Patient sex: F
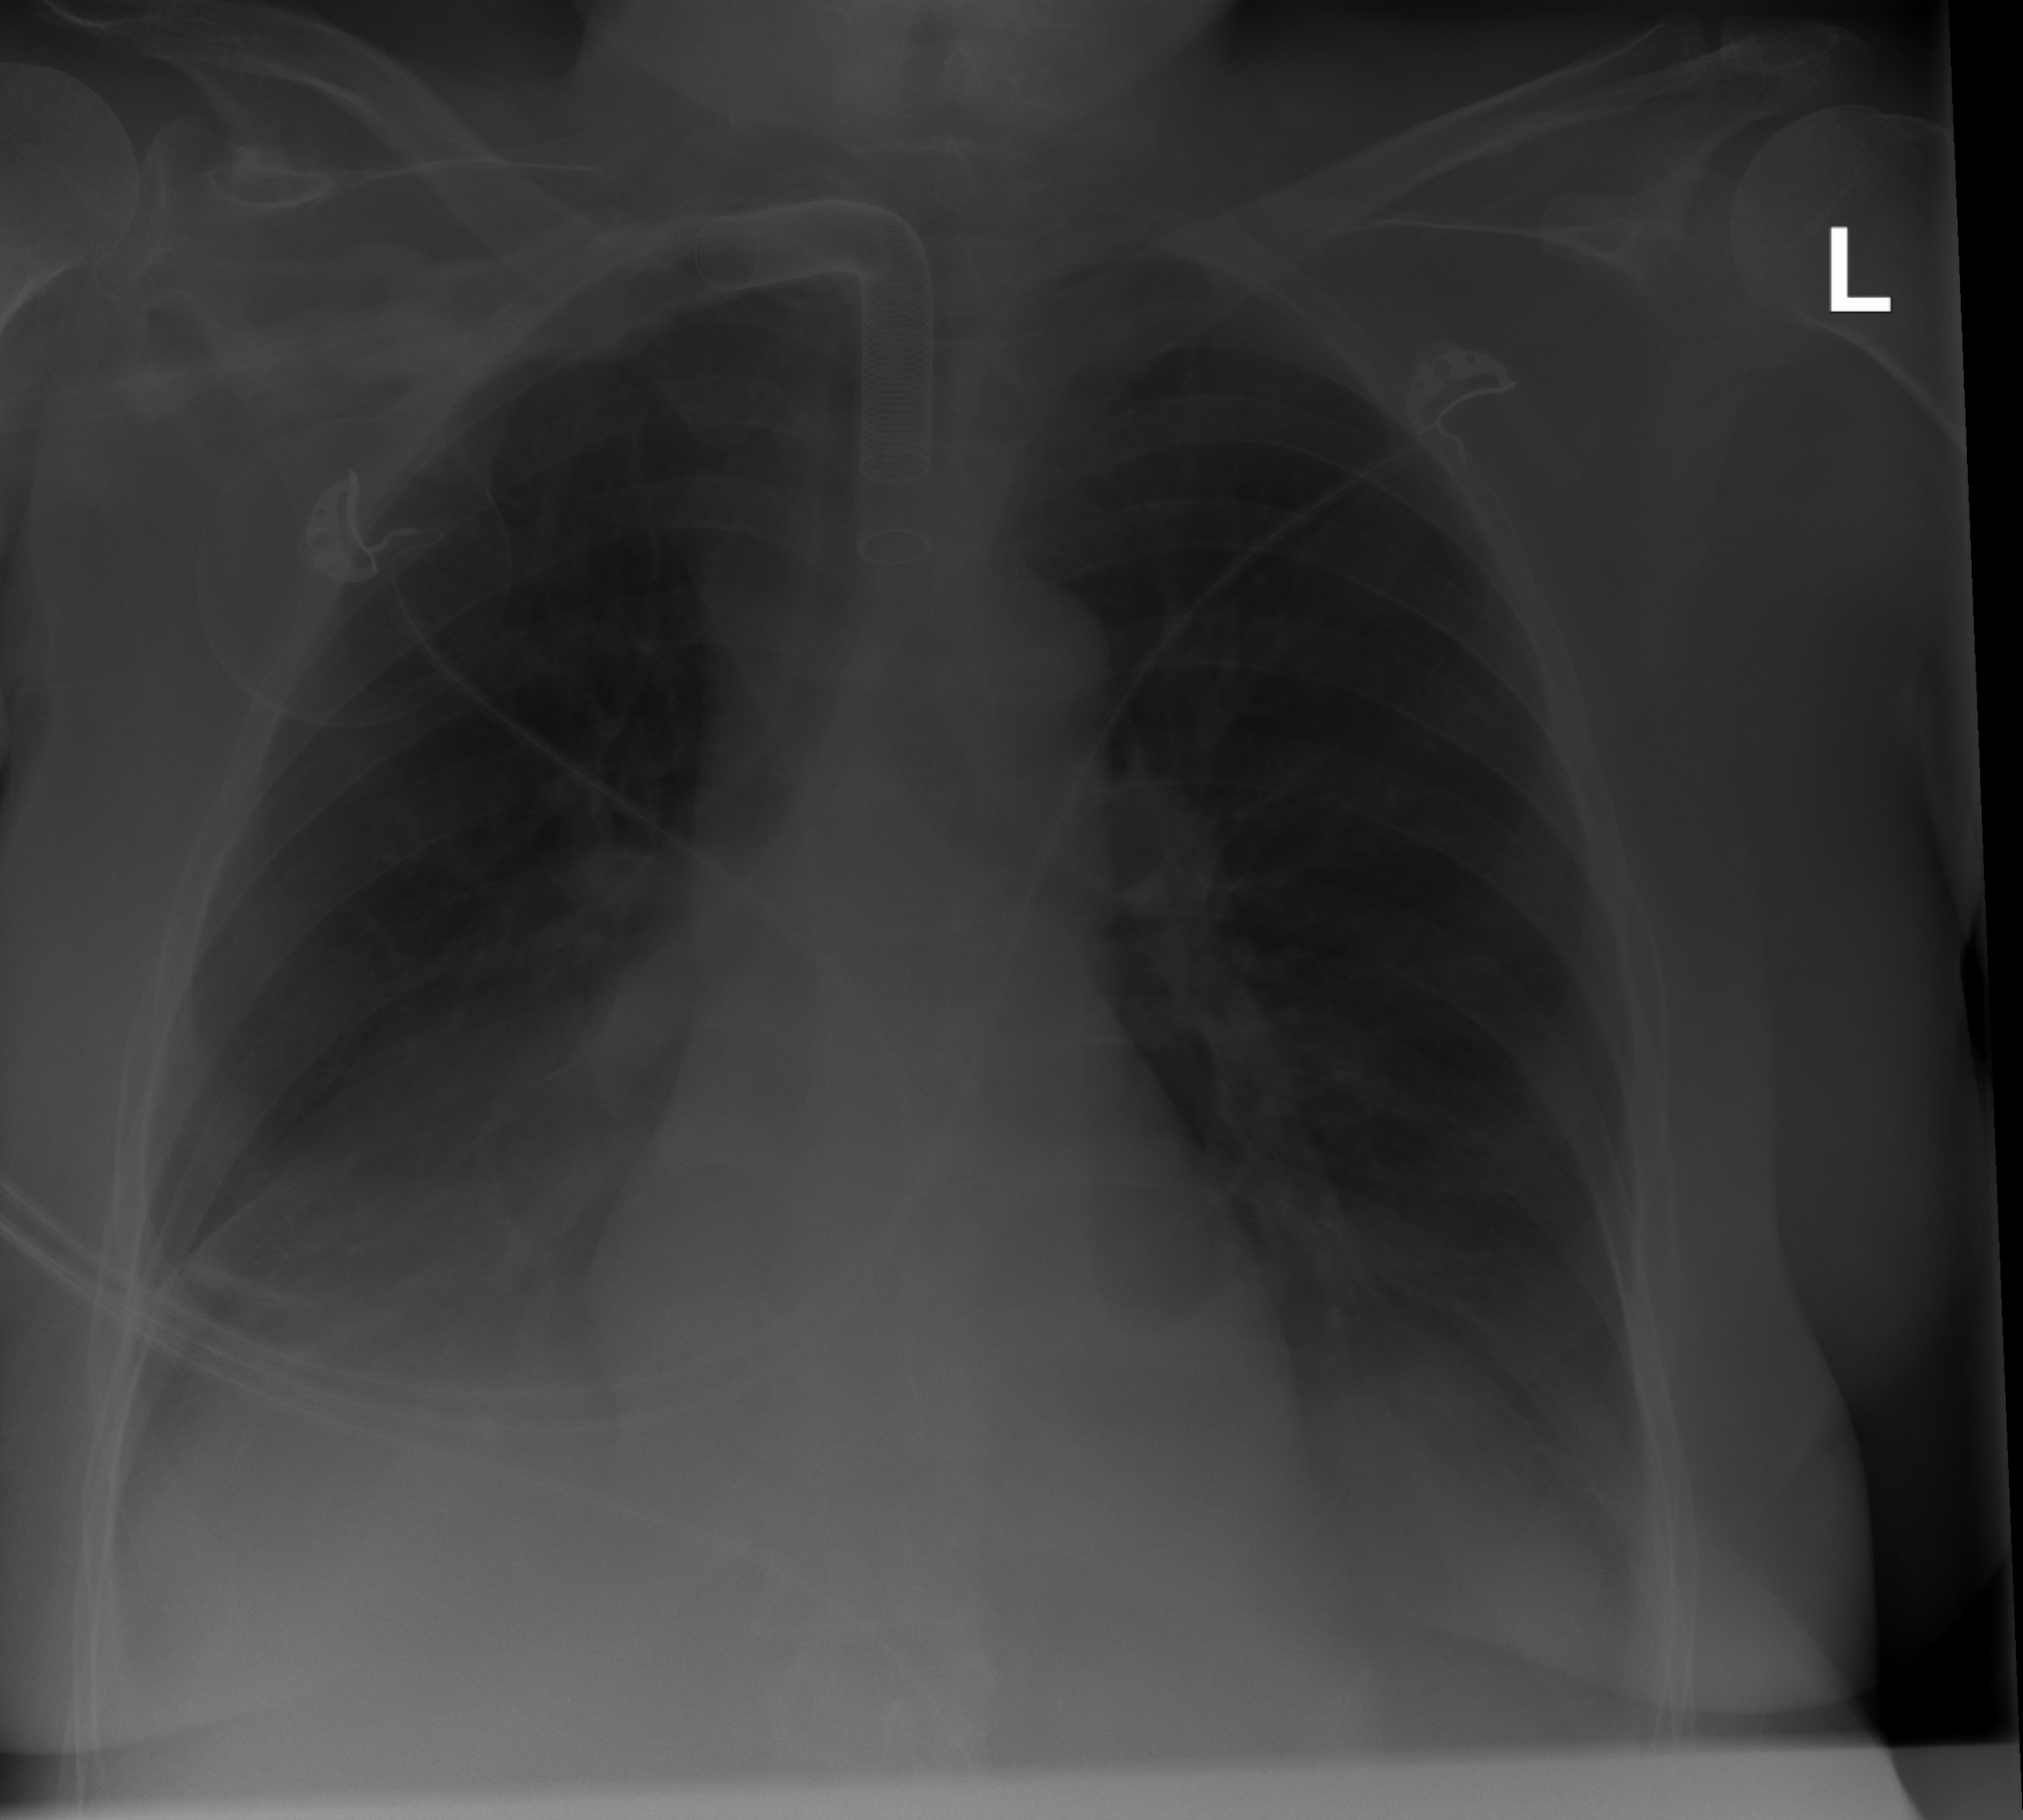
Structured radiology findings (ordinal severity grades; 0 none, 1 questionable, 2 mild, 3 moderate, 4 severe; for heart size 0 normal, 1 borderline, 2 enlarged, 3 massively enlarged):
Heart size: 2
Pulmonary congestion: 0
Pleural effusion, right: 2
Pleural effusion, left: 2
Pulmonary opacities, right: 0
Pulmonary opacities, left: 0
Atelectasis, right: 2
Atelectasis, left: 2